Question: I'm using <URL>.
But when i have imported <URL> project in Android Studio 1.3, I'm getting the following error.
'''
E:\Shared_Folder\Sample Projects and Libraries\googleads-mobile-android-examples-master\admob\NativeExample\app\build\intermediates\exploded-aar\com.google.android.gms\play-services-base\7.5.0\res\drawable\common_signin_btn_icon_light.xml
Error:(10, 28) No resource found that matches the given name (at 'drawable' with value '@drawable/common_signin_btn_icon_disabled_focus_light').
E:\Shared_Folder\Sample Projects and Libraries\googleads-mobile-android-examples-master\admob\NativeExample\app\build\intermediates\exploded-aar\com.google.android.gms\play-services-base\7.5.0\res\drawable\common_signin_btn_text_light.xml
Error:(10, 28) No resource found that matches the given name (at 'drawable' with value '@drawable/common_signin_btn_text_disabled_focus_light').
Error:Execution failed for task ':app:processDebugResources'.
com.android.ide.common.process.ProcessException: org.gradle.process.internal.ExecException: Process 'command 'D:\ANDROID-DEV\AndroidStudioSDK\build-tools\22.0.0\aapt.exe'' finished with non-zero exit value 1
'''

> I'm currently using beta version '1.3 Beta (June 18th, 2015)' of Android Studio. I have also checked it with stable version '1.2.2 Stable' of Android Studio. Issue still persists.
While using this sample app for admob native example, above error is showing.
I'm unable to edit the resource as well. It says 'Files under the build folder are generated and should not be edited'
What can be the solution for this?
I have used latest version of play services ads 7.5.0.
'''
compile 'com.google.android.gms:play-services-base:7.5.0'
compile 'com.google.android.gms:play-services-ads:7.5.0'
'''
Please help to resolve this problem.
I have also reported this issue on <URL>.
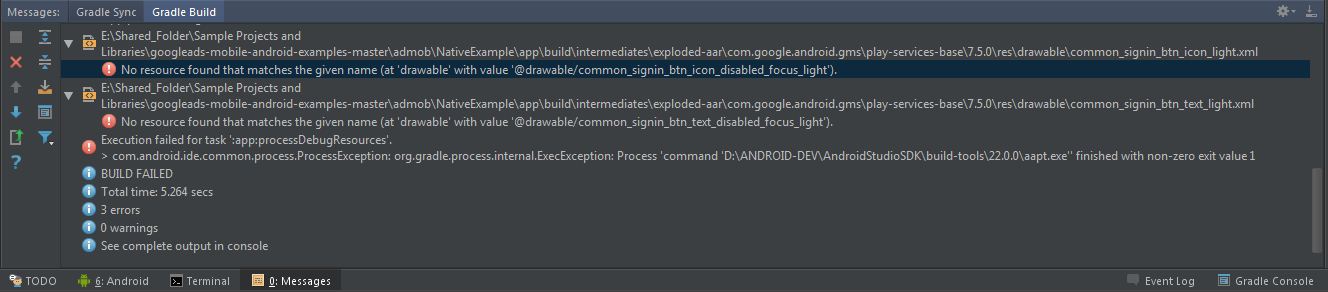
Answer: <URL>
I was able to fix it using only this:
compile 'com.google.android.gms:play-services-ads:8.3.0'
instead of this :
compile 'com.google.android.gms:play-services-base:7.8.0'
compile 'com.google.android.gms:play-services-ads:7.8.0'
Thanks.